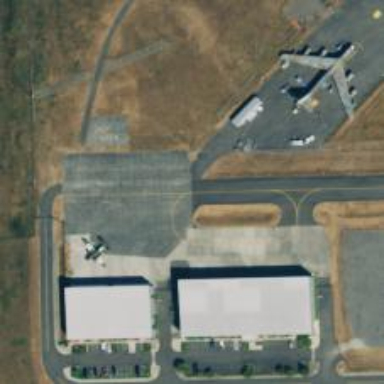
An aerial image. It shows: Image of taxiway at airport.